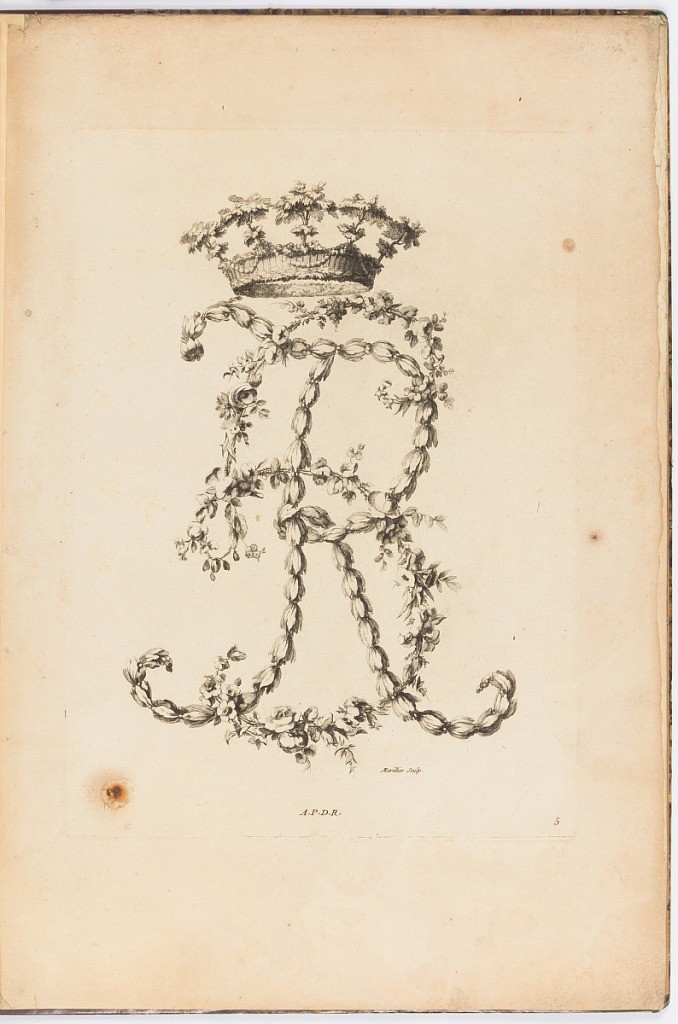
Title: Design for a Cipher (Interlaced Letters)
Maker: Charles-Germain de Saint-Aubin, French, 1721–1786
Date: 1766
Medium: Etching on paper
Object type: Print
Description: Design for the crowned letters R and possibly S, interlaced and comprised of leaves, flowers, and a crown partly made of basket, trees, and a festoon of pearls or beads. The plate is signed and numbered.